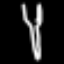
Label: fork